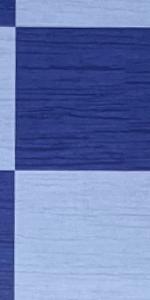
Label: Empty